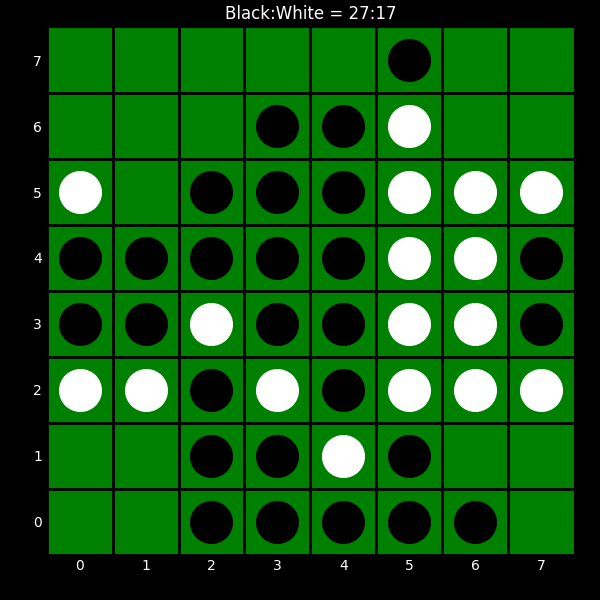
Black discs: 27
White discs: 17